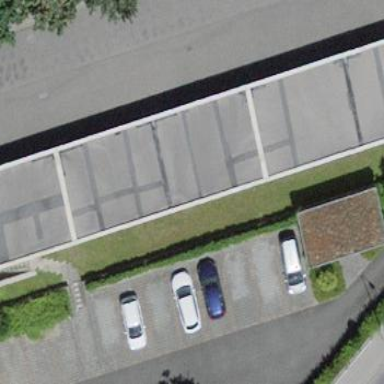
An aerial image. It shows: Group of garages.